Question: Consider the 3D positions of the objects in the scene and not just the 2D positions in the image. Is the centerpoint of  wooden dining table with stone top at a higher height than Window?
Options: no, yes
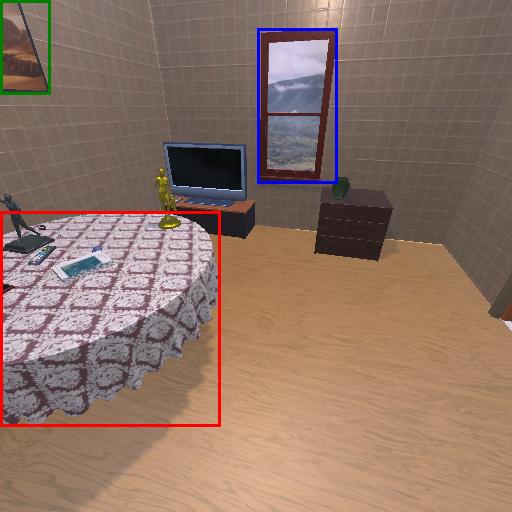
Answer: no